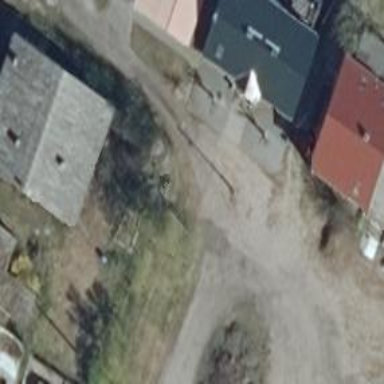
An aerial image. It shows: Driveway.